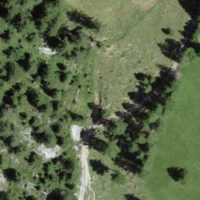
EUNIS habitat code: 26
Species observed at this site:
Platanthera bifolia